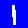
Digit: 1